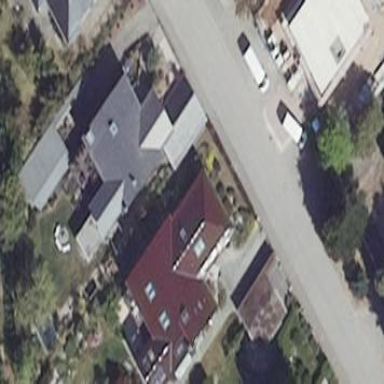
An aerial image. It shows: Residential house.